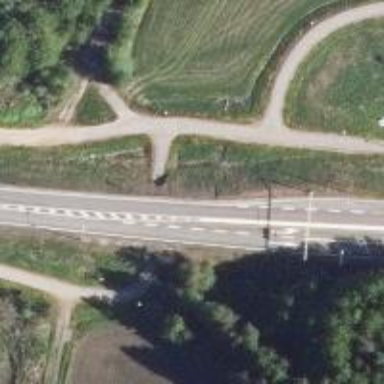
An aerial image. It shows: Asphalt cycleway designed for Nordic skiing.